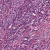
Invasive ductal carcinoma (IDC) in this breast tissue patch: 1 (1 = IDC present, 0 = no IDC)